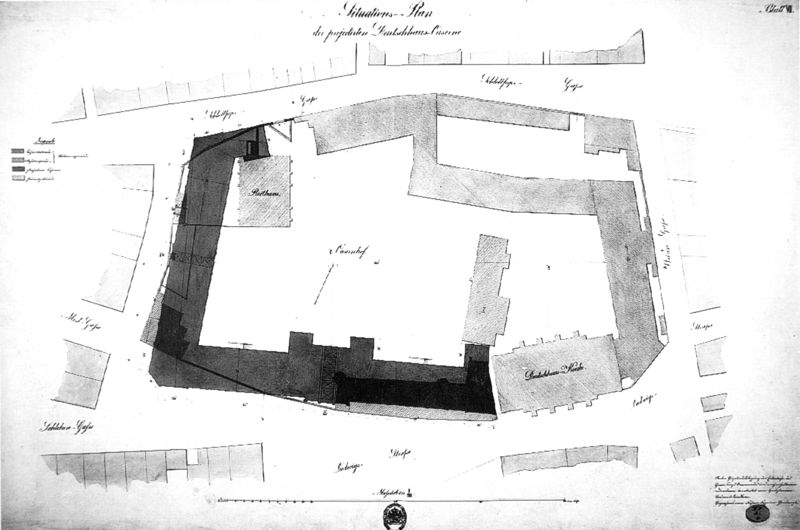
Titel: Lageplan der Deutschhaus-Kaserne Nürnberg
Künstler: Andreas Friedlein
Standort: München
Institution: Bayerisches Hauptstaatsarchiv, Kriegsarchiv
Schlagwörter: dunkel, flügel, weiß, aquarell, stadt, grau, hell, schwarz, skizze, strasse, zeichnung, zimmer, anlage, gebäude, haus, schloss, weg, architektur, signatur, felder, häuser, schrift, papier, gasse, mauer, gelände, linien, hof, platz, saal, vorsprung, inschrift, striche, umriss, anbau, flucht, tadt, straßen, tusche, innenhof, dunkelgrau, burg, kloster, linie, draufsicht, festung, schwarz weiss, stich, text, buchstaben, beschriftung, überschrift, bleistift, grauabstufungen, stempel, räume, entwurf, rathaus, rom, wappen, karte, hellgrau, mauern, plan, siegel, bau, installation, beschreibung, anordnung, bauten, höfe, legende, erklärung, kaserne, riss, grundriss, palais, massstab, aufriss, bauzeichnung, bauplan, seitenflügel, erweiterung, lageplan, komplex, gebäudeplan, skala, masstab, bebauung, gbäude, stadtplan, viertel, hauptgebäude, bauphasen, carre, hof architektur, situation, bereiche, environment, aßangabe, beurkundung, gebädude